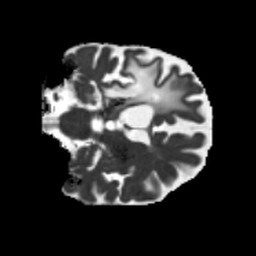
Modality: MD
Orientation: coronal
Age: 49
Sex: male
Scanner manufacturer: siemens
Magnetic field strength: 3 T
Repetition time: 5.25 s
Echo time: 0.08 s